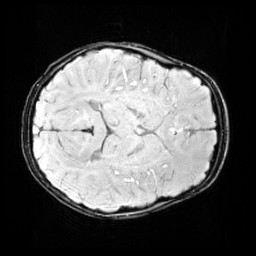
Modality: SWI
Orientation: axial
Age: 10
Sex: male
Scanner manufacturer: siemens
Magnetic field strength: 3 T
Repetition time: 0.027 s
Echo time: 0.02 s